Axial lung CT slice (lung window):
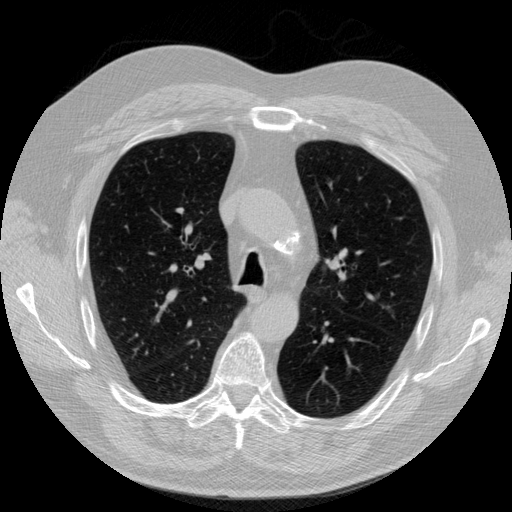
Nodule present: no